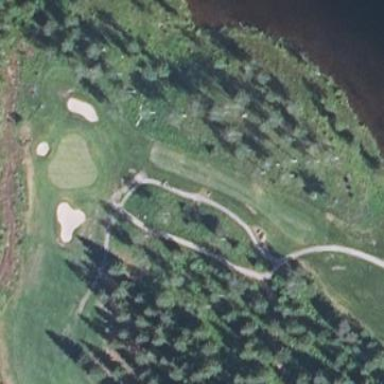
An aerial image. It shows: Golf tee on grassy land.